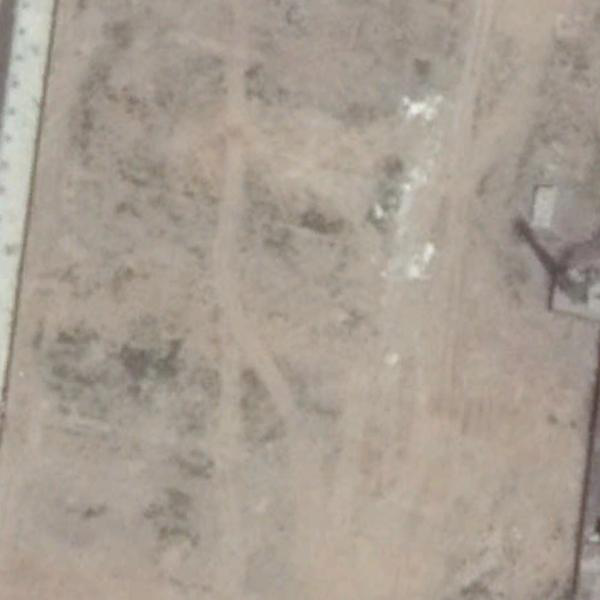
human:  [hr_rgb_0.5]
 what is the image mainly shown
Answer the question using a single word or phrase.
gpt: bare land